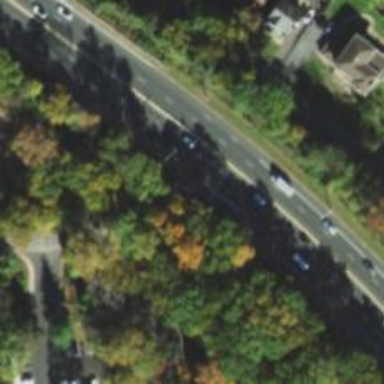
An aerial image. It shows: Trunk link highway.